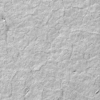
Label: not_dusty